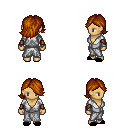
a pixel art fantasy rpg character, female body template, human, tanned skin, white robe, white pants, brunette swoop hairstyle, cloth bracers, black slippers, four views (front, back, left, right), 2x2 character sprite sheet, small pixel art, hard edges, no anti-aliasing